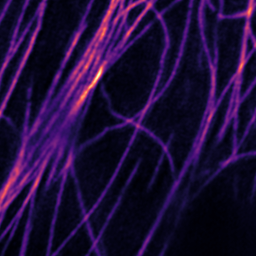
Label: Super-resolution Microtubules image